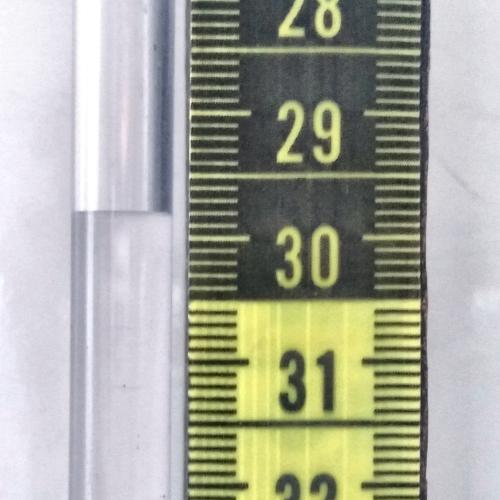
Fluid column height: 29.8 cm